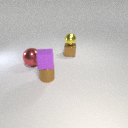
small brown metal cylinder in front of large red metal sphere